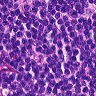
Metastatic tissue present: no